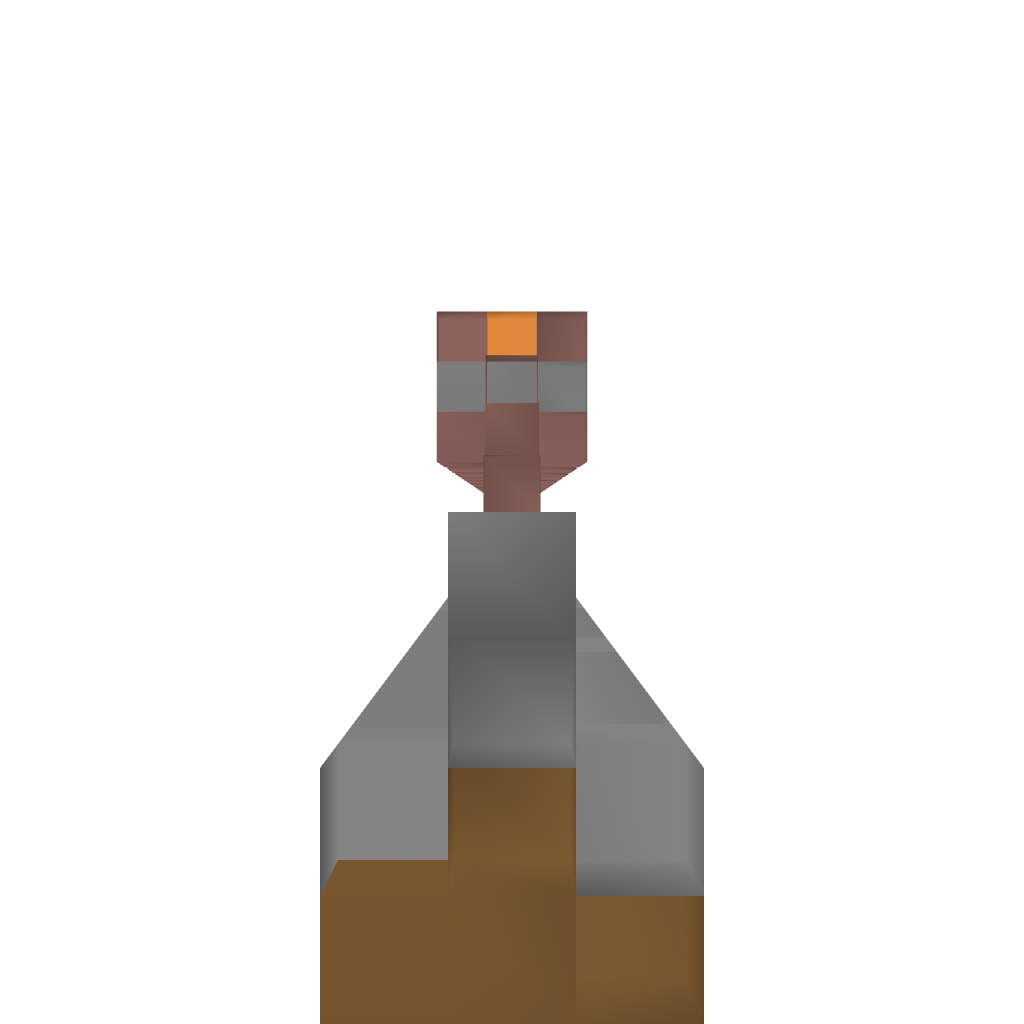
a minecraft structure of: Simple Minecart Bridge #1 bad low quality